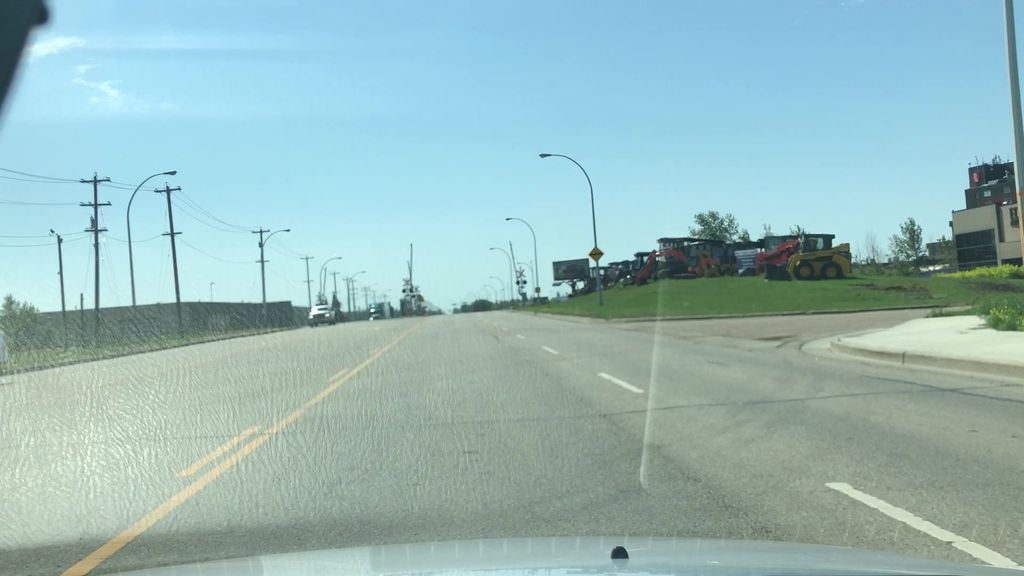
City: edmonton